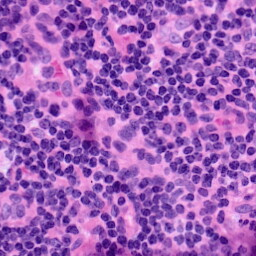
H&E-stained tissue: LymphNode